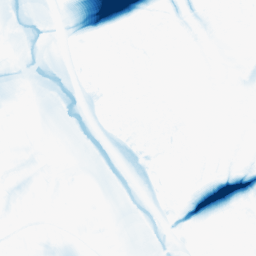
Category: morphological
Decomposition family: morphological_ellipse
Decomposition parameters: operation: closing
width: 50
height: 50
Upsampling method: cubic_catmull_rom
Upsampling parameters: scale: 4
Upsampling scale: 4